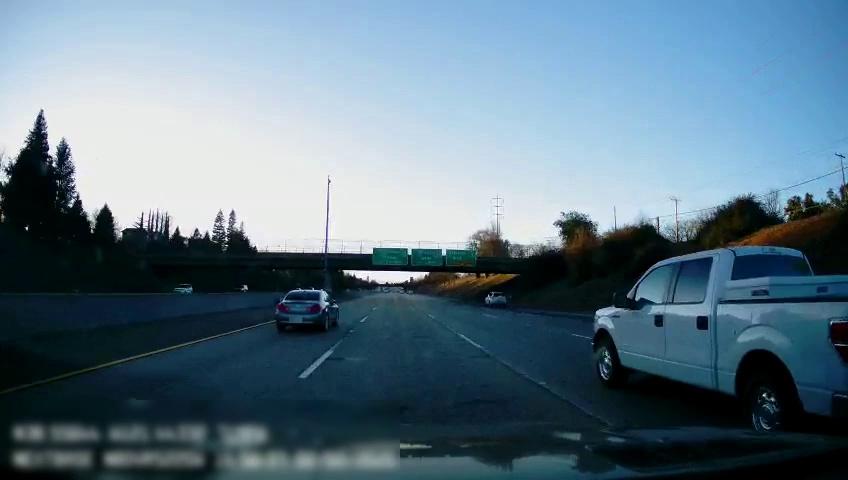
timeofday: Day
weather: Sunny
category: Drivable Space
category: Vehicles | Truck
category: Vehicles | SUV
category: Vehicles | SUV
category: Vehicles | Car
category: Vehicles | SUV
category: Lanes | Alternate Lane
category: Lanes | Current Lane
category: Lanes | Current Lane
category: Lanes | Alternate Lane
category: Traffic | Signs
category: Traffic | Signs
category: Traffic | Signs